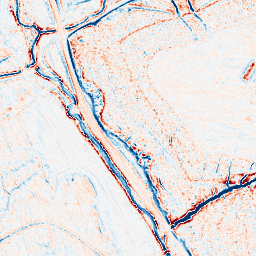
Category: edge_preserving
Decomposition family: anisotropic_diffusion
Decomposition parameters: iterations: 10
kappa: 30
gamma: 0.15
Upsampling method: edge_directed
Upsampling parameters: scale: 2
Upsampling scale: 2